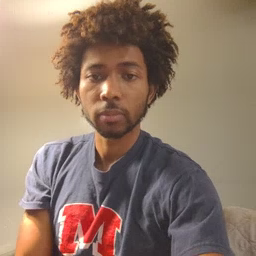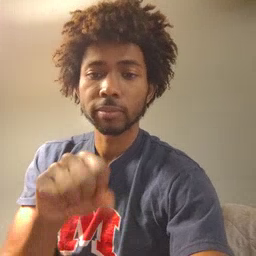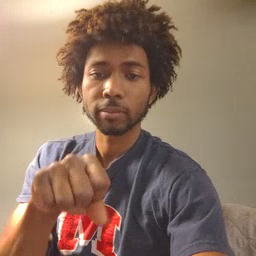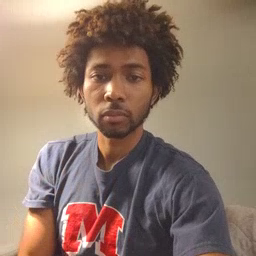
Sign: yes